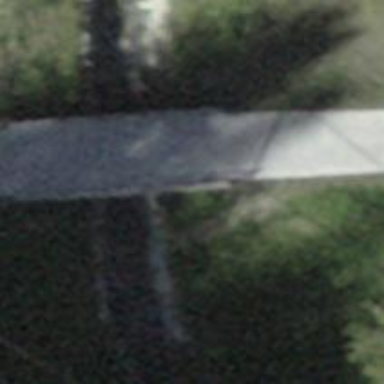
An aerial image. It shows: Concrete bridge on unclassified road with concrete plates surface.